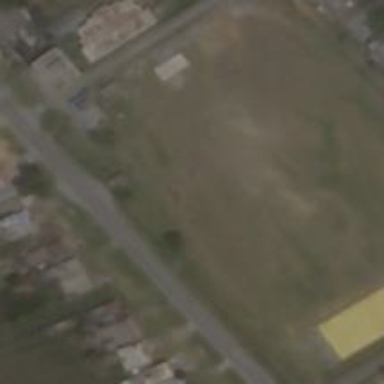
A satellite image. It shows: Playground with soccer field.